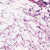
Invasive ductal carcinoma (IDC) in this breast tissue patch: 0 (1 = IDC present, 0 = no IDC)